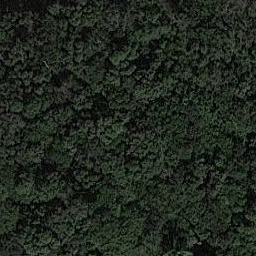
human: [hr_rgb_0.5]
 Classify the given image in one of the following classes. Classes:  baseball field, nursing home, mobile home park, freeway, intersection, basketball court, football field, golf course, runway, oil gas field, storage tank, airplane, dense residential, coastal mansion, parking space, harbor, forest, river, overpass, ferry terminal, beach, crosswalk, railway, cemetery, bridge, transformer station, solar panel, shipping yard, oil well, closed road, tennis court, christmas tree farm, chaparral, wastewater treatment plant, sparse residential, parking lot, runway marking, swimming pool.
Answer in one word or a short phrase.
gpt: forest